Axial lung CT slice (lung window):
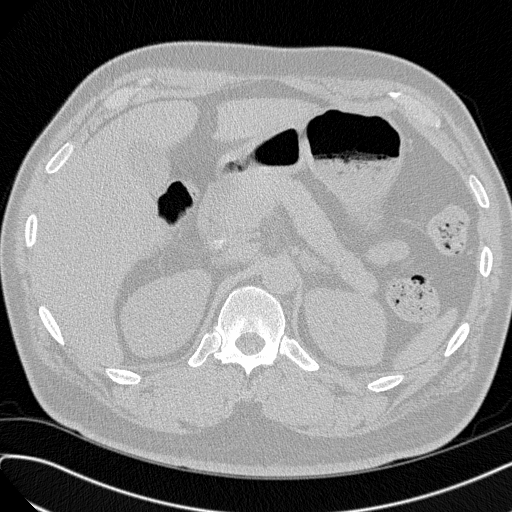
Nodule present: no